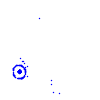
Particle: electron